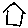
Label: house